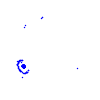
Particle: pion